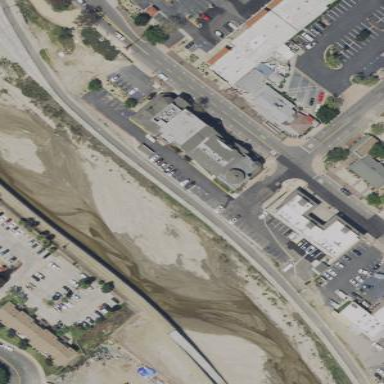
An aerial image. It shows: Retaining wall.